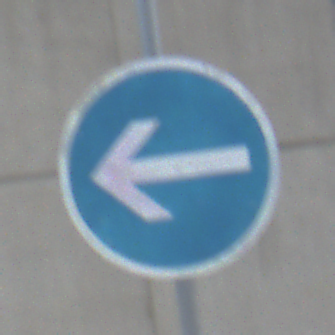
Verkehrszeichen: VorgeschriebeneFahrtrichtungHierLinks
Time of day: MorningAfternoon
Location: Outdoor (Urban)
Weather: PartlyCloudy
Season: NotSpecified
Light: Natural